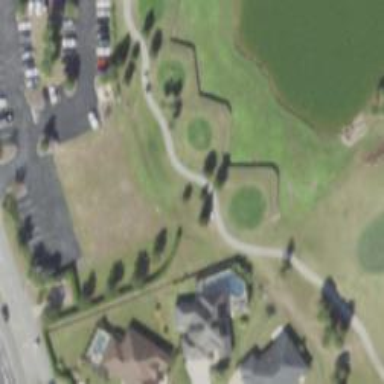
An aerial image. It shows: Path for golf carts.